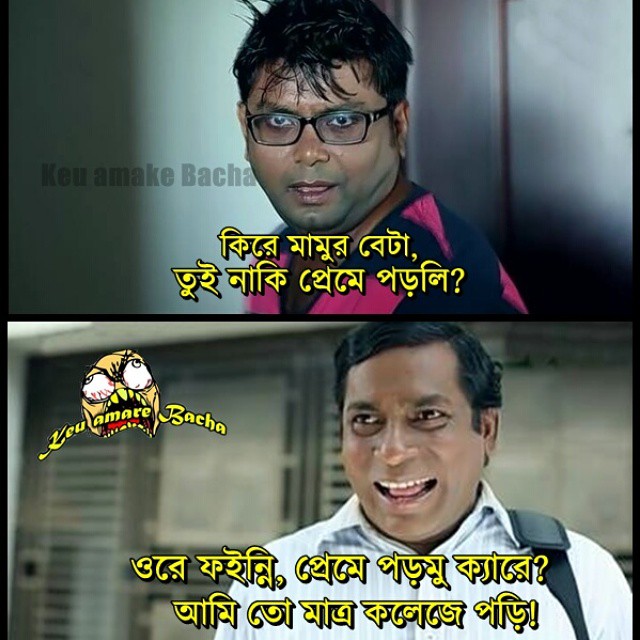
Text: কিরে মামুর বেটা, তুই নাকি প্রেমে পড়লি ? ওরে ফইন্নি, প্রেমে পড়মু ক্যারে ? আমি তো মাত্র কলেজে পড়ি !
Label: Non Hate